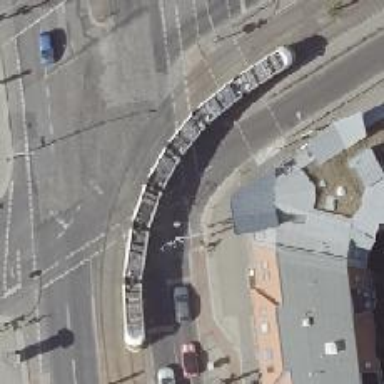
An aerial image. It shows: Tram level crossing on railway.